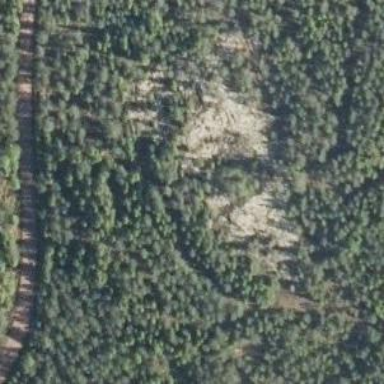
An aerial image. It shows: Landscape dominated by bare rock.